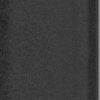
Label: dusty